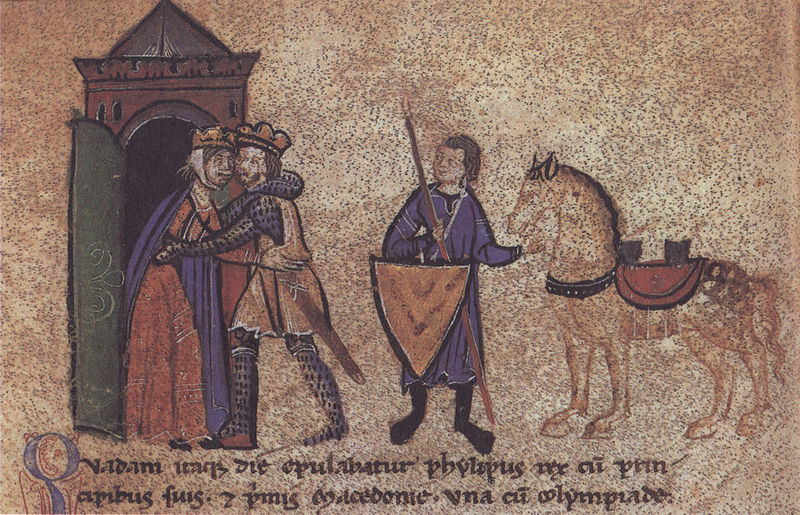
Titel: Alexanderroman
Institution: Leipzig, Stadtbibliothek
Schlagwörter: blau, mann, gelb, grün, frau, orange, gebäude, rot, architektur, bild, krone, pferd, turm, sattel, schrift, schild, buch, illustration, text, wappen, speer, inkunable, knappe, illustrattion